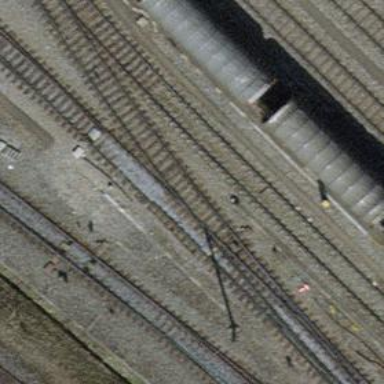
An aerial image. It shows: Rail yard with electrified contact lines for the railway.